Question: I have a UIView which I would like to have aligned just above the UITabBar in both portrait and landscape orientation. I would like to do this programmatically.
This is all I have in my UIView subclass, 'IPChatTextView':
'''
/* Initialization */
- (id)init
{
if (self = [super init])
{
// Set frame
self.frame = CGRectMake(0, 0, 320, 40);
// Create background
UIEdgeInsets insetsBackground = UIEdgeInsetsMake(20, 50, 19, 82);
UIImage *imageBackground = [[UIImage imageNamed:@"ChatTextView_Background.png"] resizableImageWithCapInsets:insetsBackground];
UIImageView *imageViewBackground = [[UIImageView alloc] initWithFrame:CGRectMake(0, 0, 320, 40)];
imageViewBackground.autoresizingMask = UIViewAutoresizingFlexibleWidth;
imageViewBackground.image = imageBackground;
// Add subviews
[self addSubview:imageViewBackground];
}
return self;
}
'''
The image view 'imageViewBackground' should fill the entire UIView and therefore I have set it's autoresizing mask to 'UIViewAutoresizingFlexibleWidth'. This works fine.
When initializing the view, I set it's autoresizing mask.
'''
self.chatTextView = [[IPChatTextView alloc] init];
self.chatTextView.frame = CGRectMake(0, 327, 320, 40);
self.chatTextView.autoresizingMask = UIViewAutoresizingFlexibleWidth | UIViewAutoresizingFlexibleTopMargin | UIViewAutoresizingFlexibleLeftMargin | UIViewAutoresizingFlexibleRightMargin;
[self.view addSubview:self.chatTextView];
'''
I have tried adding a UIView in Interface Builder and set it's autoresizing mask as in the image below and it works perfectly.

I thought that when I want to have the same autoresizing as the image above, I would do it programmatically as the code below but it doesn't give me the same result. Instead it is positioned about 2/3 from the top, which seems odd as I set the y-position of the 'self.chatTextView' to 327 which is just above the tab bar.
'''
self.chatTextView.autoresizingMask = UIViewAutoresizingFlexibleWidth | UIViewAutoresizingFlexibleTopMargin | UIViewAutoresizingFlexibleLeftMargin | UIViewAutoresizingFlexibleRightMargin;
'''
Does anyone know how I should set my autoresizing mask when I want the view to be positioned above the tab bar in both portrait and landscape orientation?
If I change the autoresizing mask to include 'UIViewAutoresizingMaskFlexibleBottomMargin' instead of 'UIViewAutoresizingMaskFlexibleTopMargin', the view is aligned above the tab bar in portrait mode but is gone out of the screen in landscape mode.
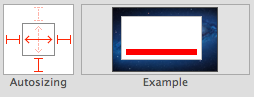
Answer: I ended up positioning it programmatically when a rotation was detected.